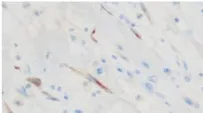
Histopathological examination with haematoxylin and eosin staining and Immunohistochemistry and FISH images. Desmin positivity (magnification.
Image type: pathology (immunostaining)